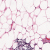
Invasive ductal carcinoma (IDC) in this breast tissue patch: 0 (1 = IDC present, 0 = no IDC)